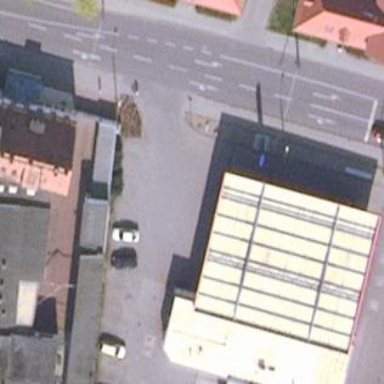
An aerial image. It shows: View of roof of building.